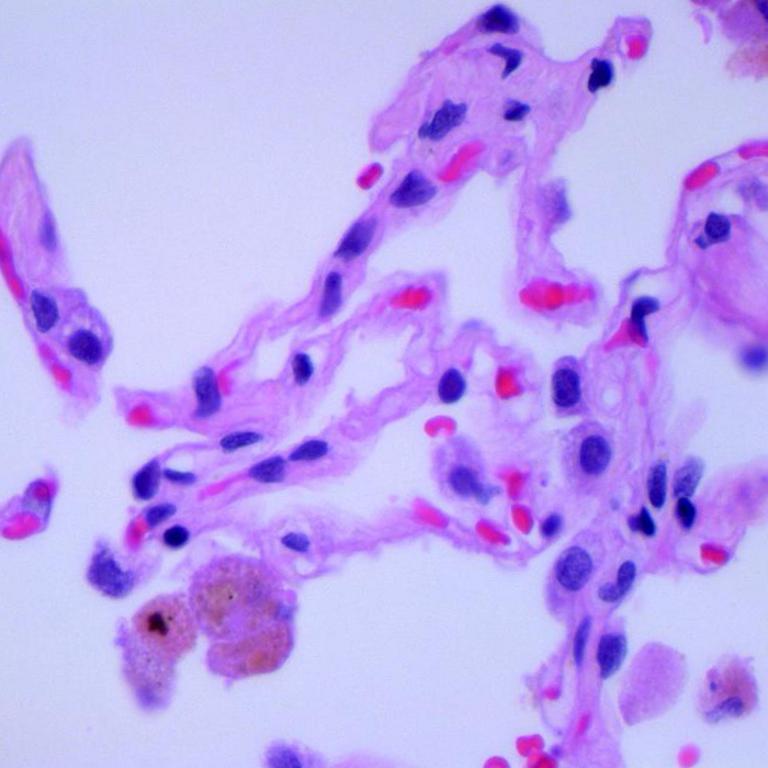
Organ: lung
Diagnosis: benign